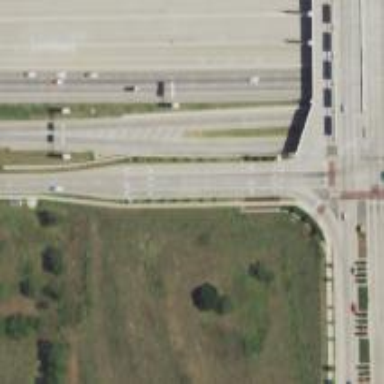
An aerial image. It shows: Frontage road connected to secondary link road.